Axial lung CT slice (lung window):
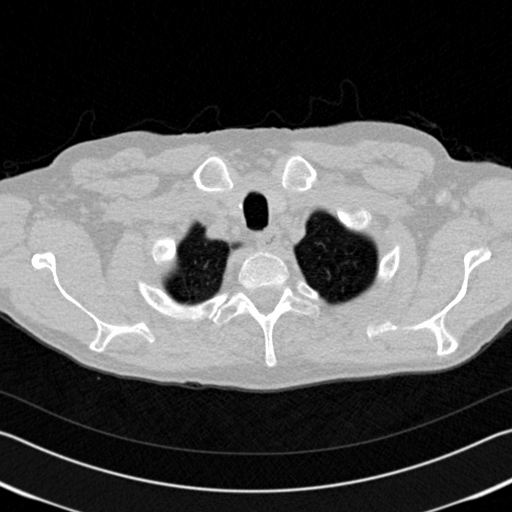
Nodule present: no